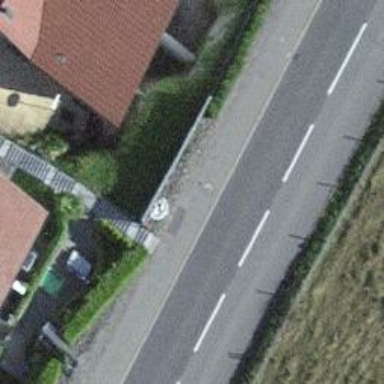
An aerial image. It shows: Hedge acting as barrier.